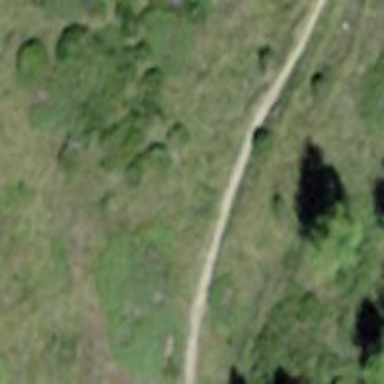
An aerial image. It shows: Path.